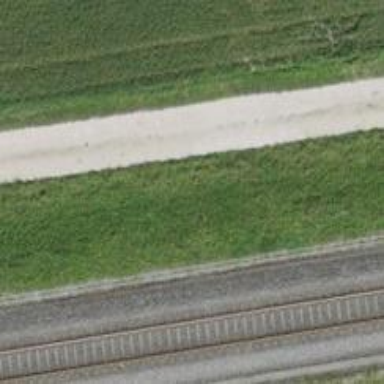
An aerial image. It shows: Gravel track with grade2 quality.